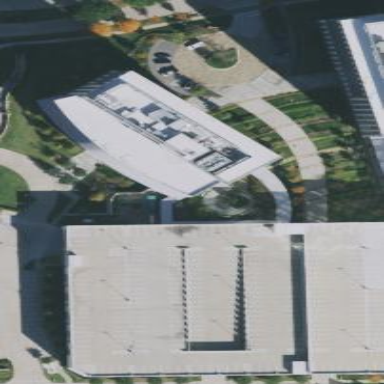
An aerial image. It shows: Commercial building.